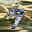
Label: 7